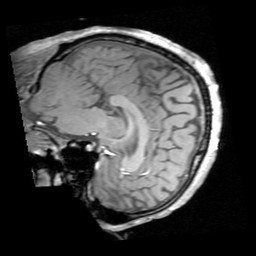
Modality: T1w
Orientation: sagittal
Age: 32
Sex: male